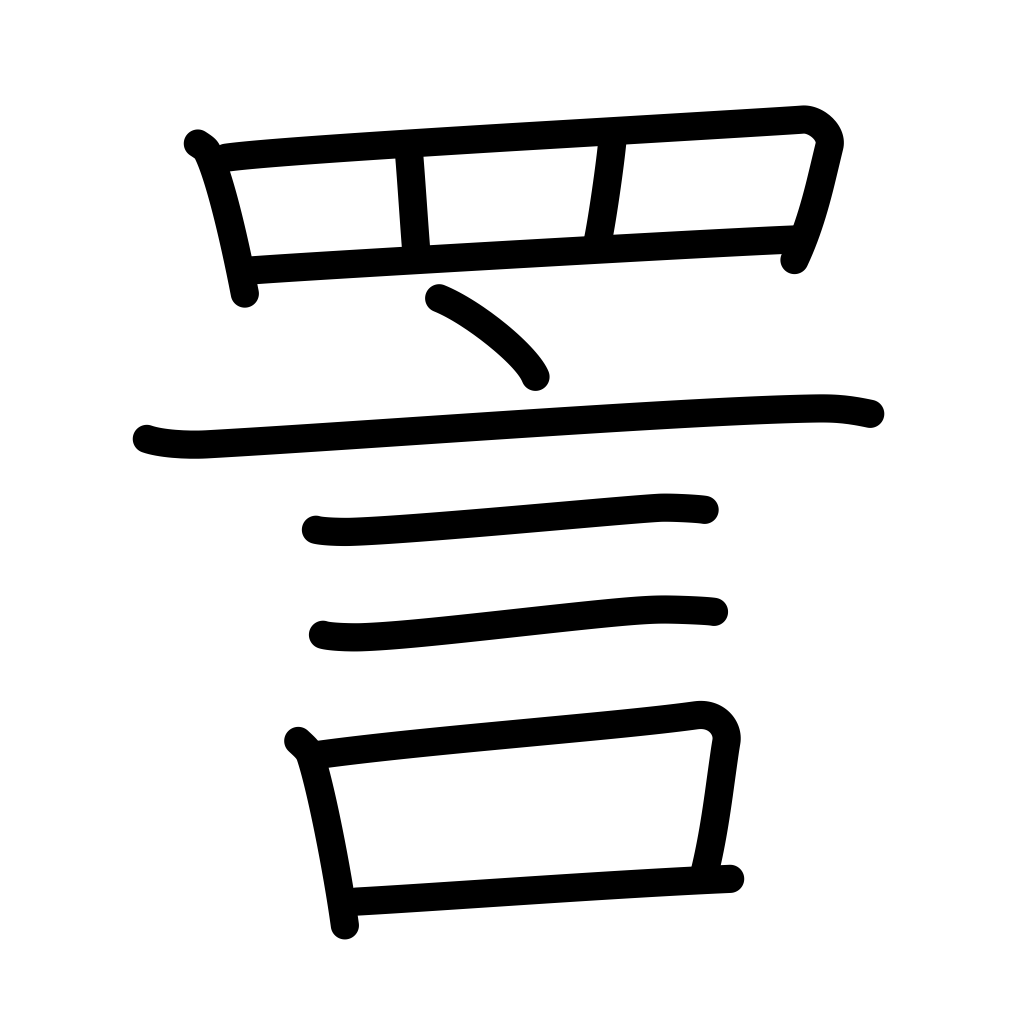
Meaning: ridicule